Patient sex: M
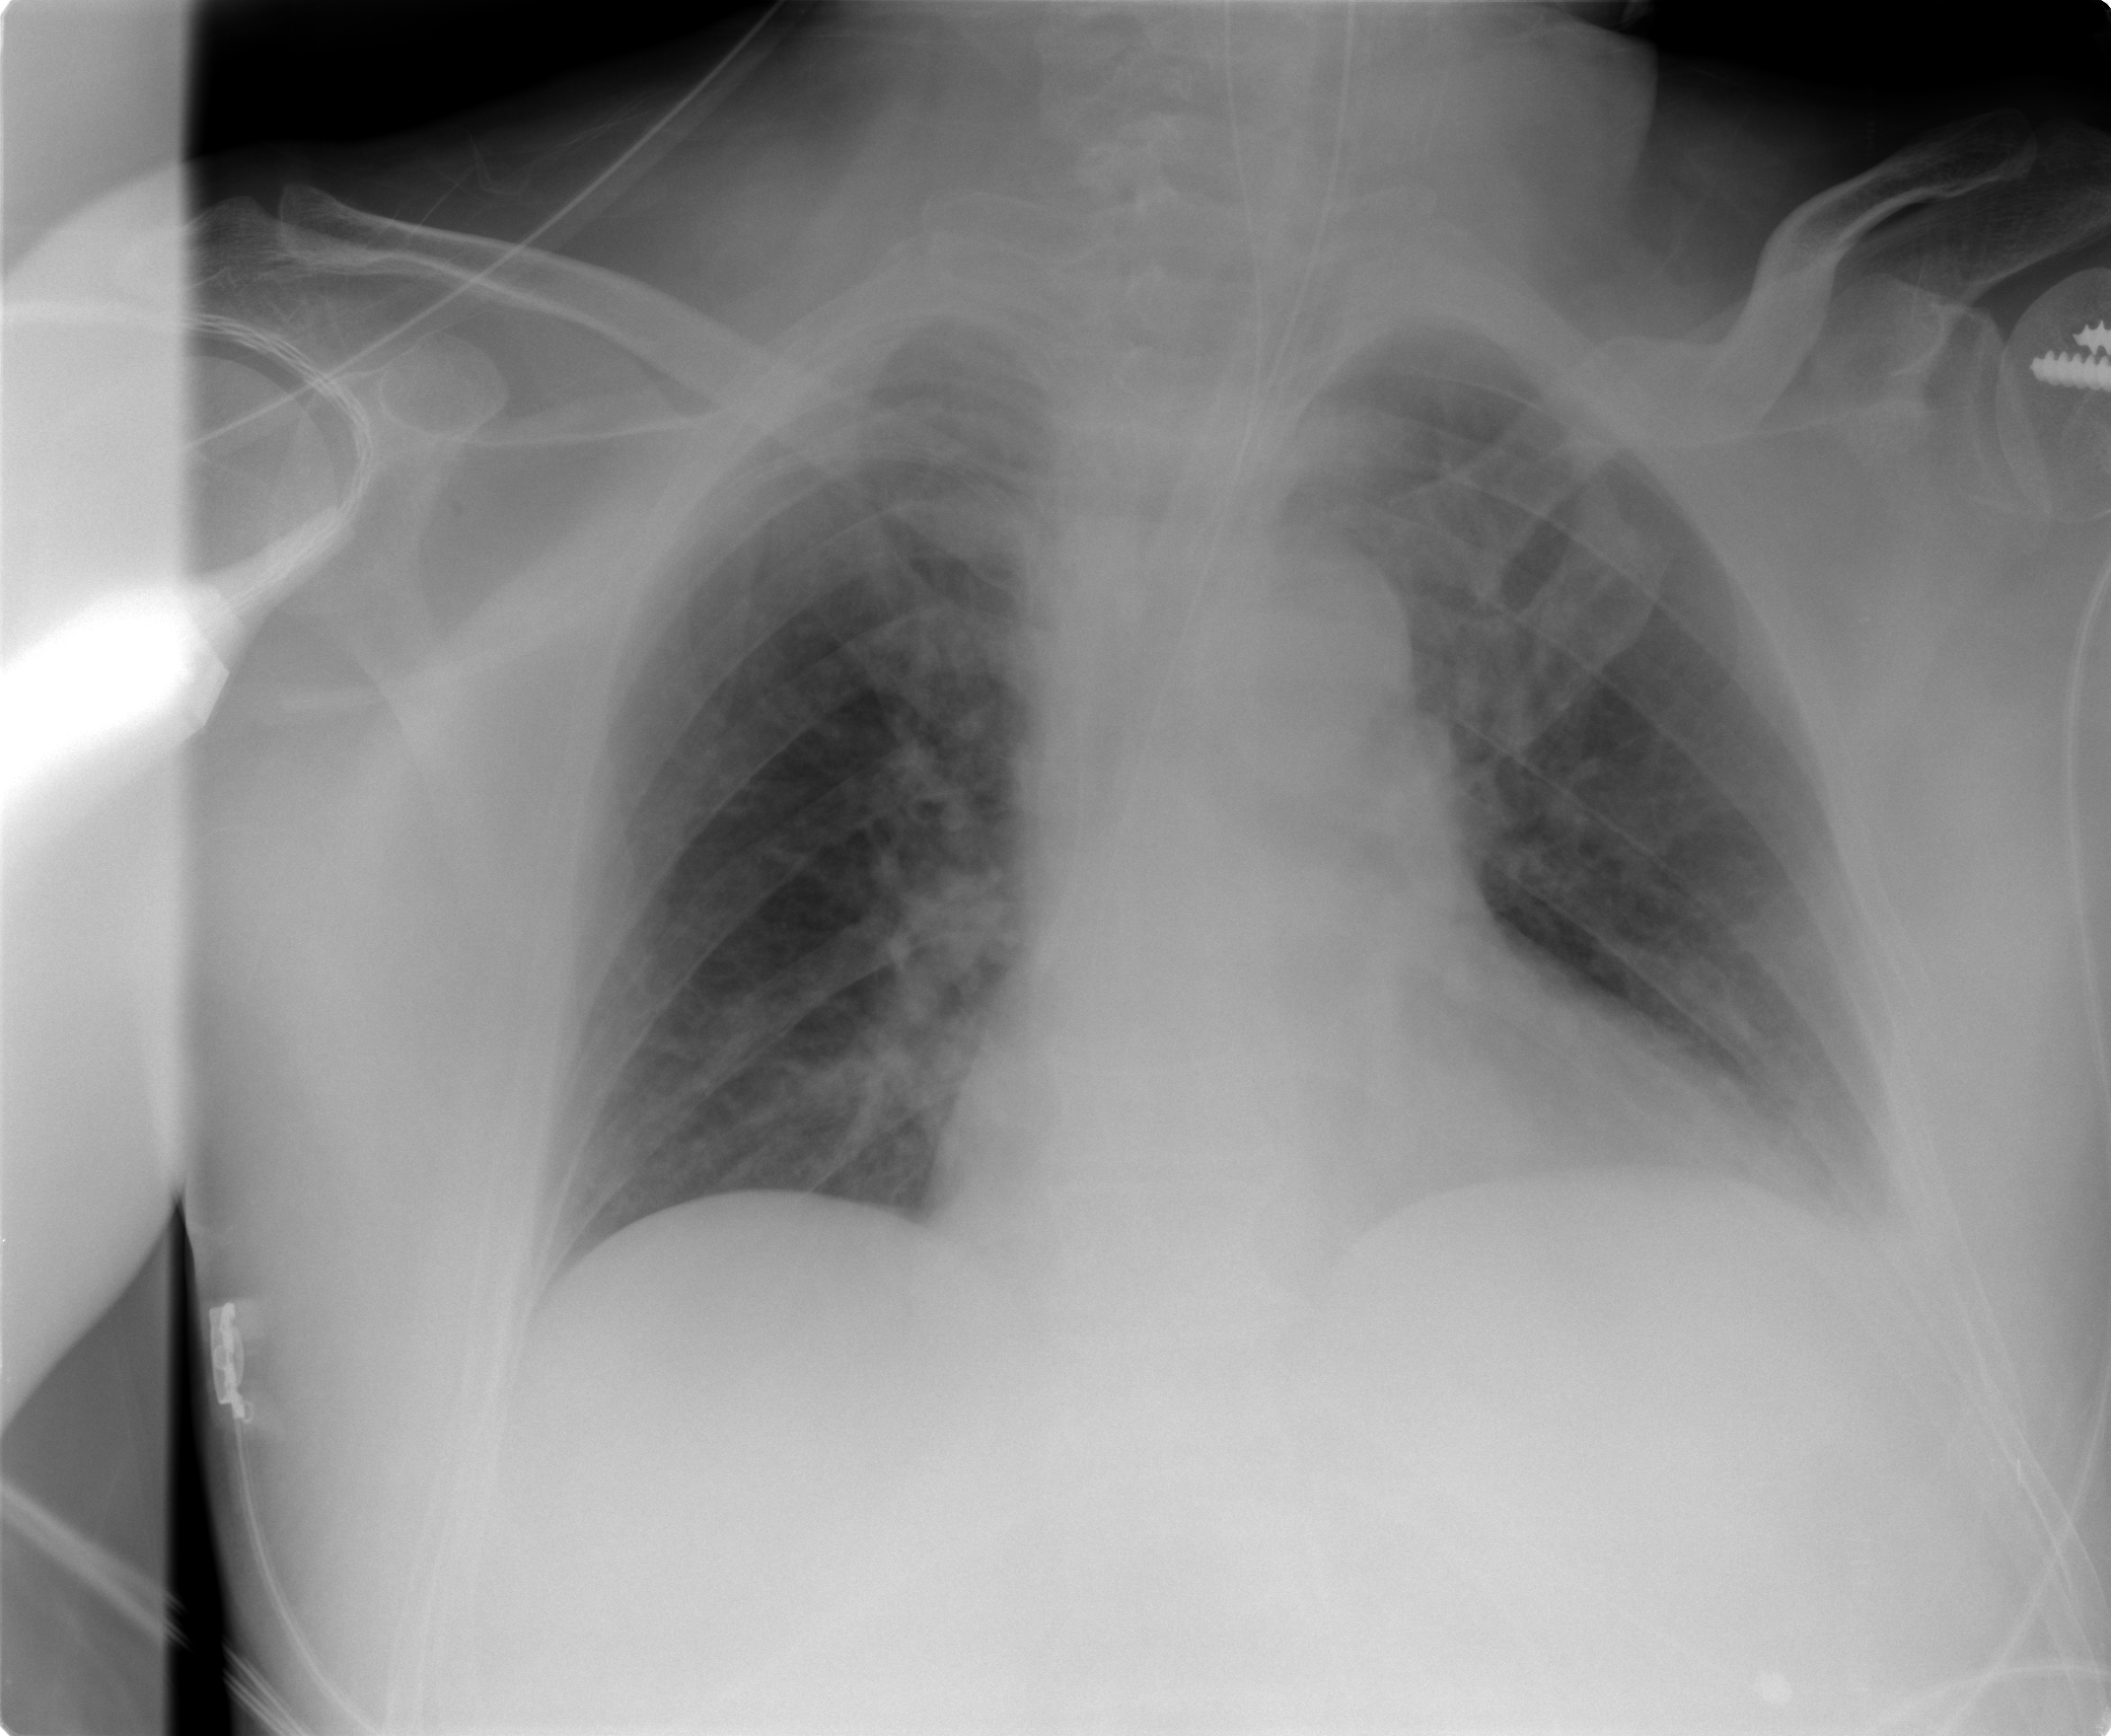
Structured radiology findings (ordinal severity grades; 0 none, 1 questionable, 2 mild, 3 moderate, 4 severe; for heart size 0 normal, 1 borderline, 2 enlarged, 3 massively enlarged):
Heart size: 2
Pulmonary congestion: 2
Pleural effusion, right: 0
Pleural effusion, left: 2
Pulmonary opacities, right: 0
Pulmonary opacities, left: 0
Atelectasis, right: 0
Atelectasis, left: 1